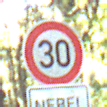
Verkehrszeichen: Geschwindigkeit30
Zusatzzeichen unten: HinweiseAufGefahrenDurchVerbaleAngabe10
Umgebung: Outdoor, Nature
Tageszeit: Midday
Wetter: Clear
Licht: Natural
Jahreszeit: NotSpecified
Kontrast: LowContrast